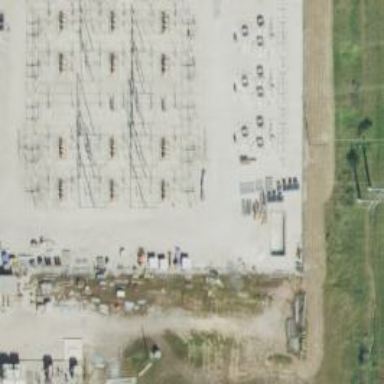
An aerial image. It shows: Switch used for power control.